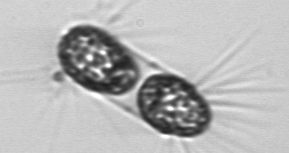
Label: Corethron_hystrix